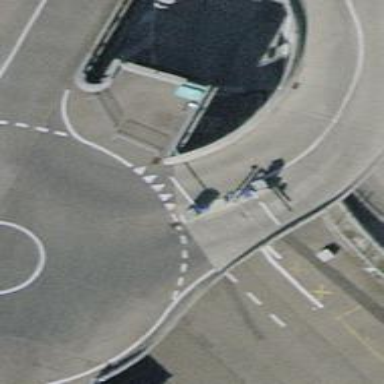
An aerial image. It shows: Lift gate barrier.